Question: I was wondering if there is any way to hide the card "Debugging over bluetooth" when such activity is in progress. It's just not the best one to take screenshots with, and I don't seem to be able to dismiss it.
I want to show a sample card in preview, but just not that one, so swiping it down to temporarily hide it is not an option.
I already tried blacklisting in Android Wear app several system-like notifications.
My wear device is a Moto 360, so bluetooth is the way to debug it.
Screenshot for reference:

(Somehow, even if your device is round, screenshots through adb look square)
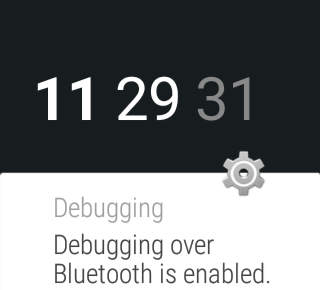
Answer: No, it's not possible to remove it. The only way is to stop debugging.
By the way, you can take screenshots with the Android Wear app without any need to debug.